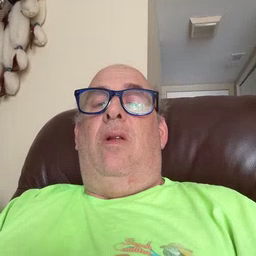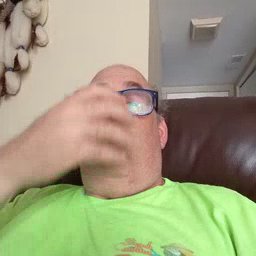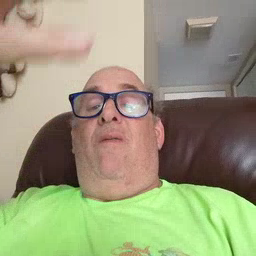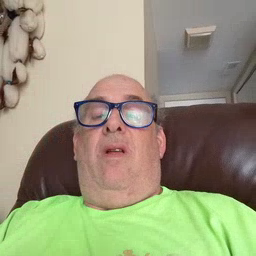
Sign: giraffe